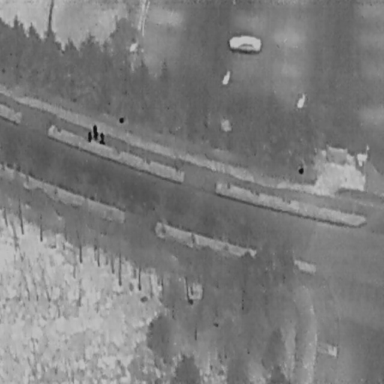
There are five objects shown in the infrared image, including three People, and two Cars.